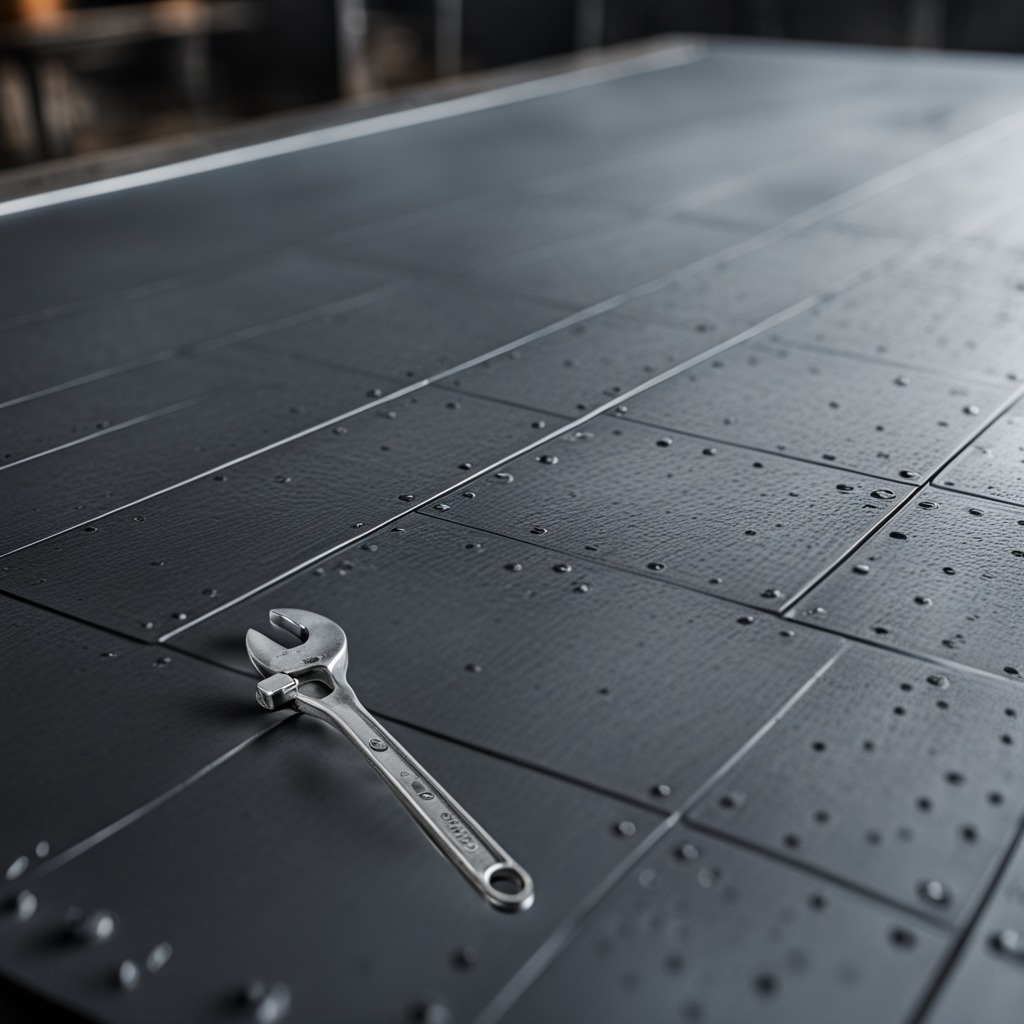
A wrench lies on a cold steel table in a mining workshop gritty textures.